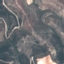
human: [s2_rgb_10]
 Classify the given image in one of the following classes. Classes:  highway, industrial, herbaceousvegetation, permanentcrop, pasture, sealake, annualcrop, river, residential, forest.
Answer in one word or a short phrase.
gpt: HerbaceousVegetation